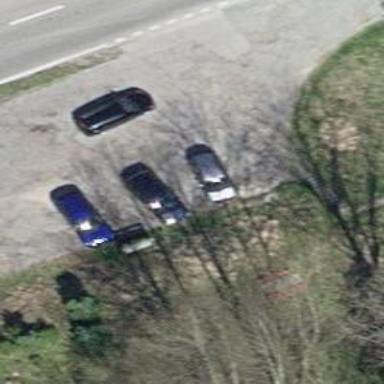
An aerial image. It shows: Picnic table located in leisure land area.